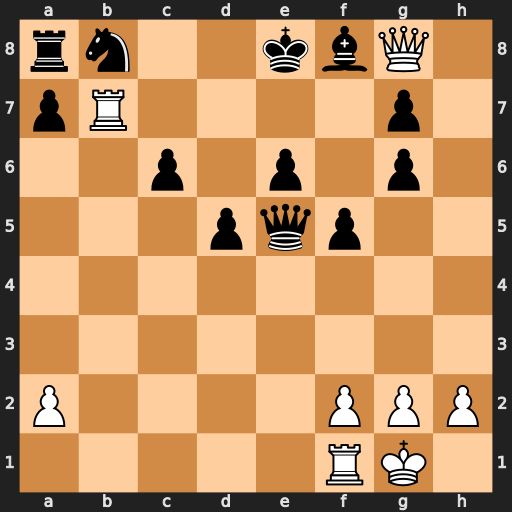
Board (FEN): rn2kbQ1/pR4p1/2p1p1p1/3pqp2/8/8/P4PPP/5RK1
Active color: w
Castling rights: q
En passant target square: -
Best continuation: Qf7+ Kd8 Qxf8#